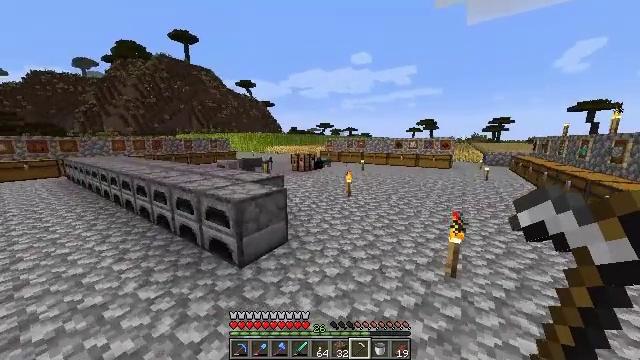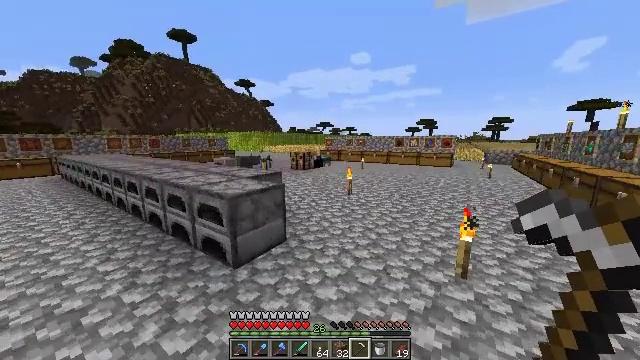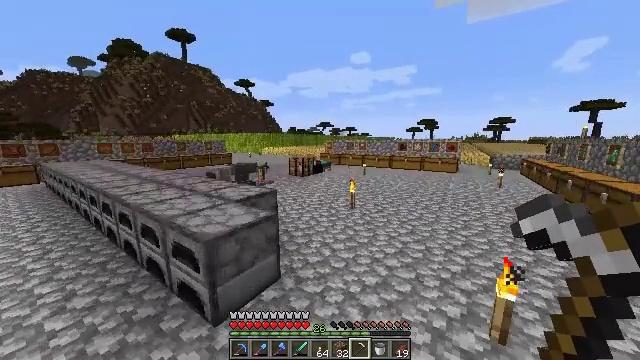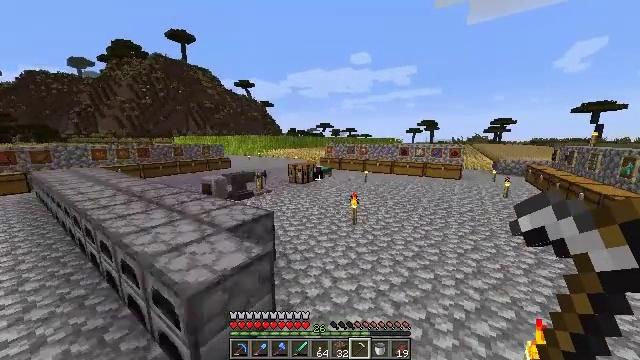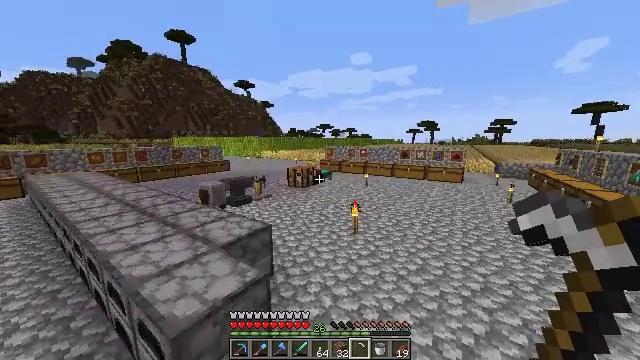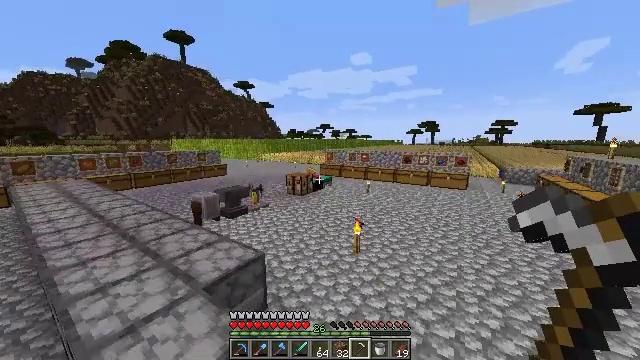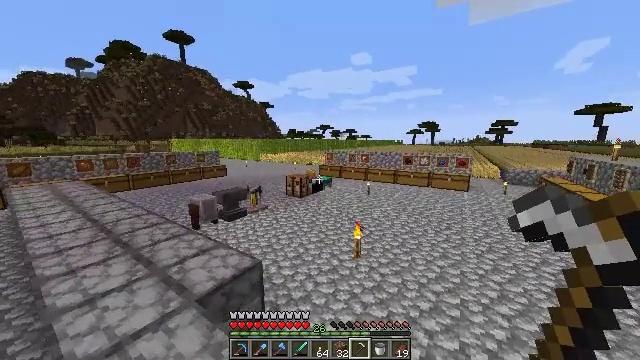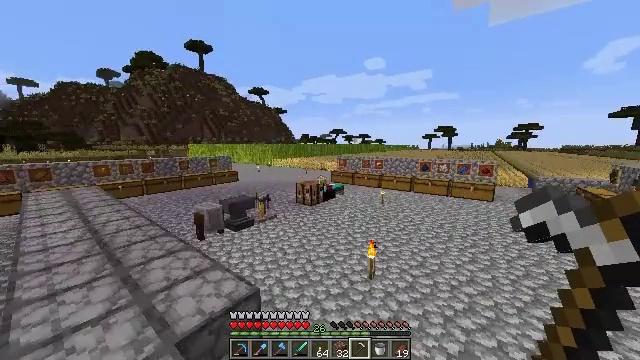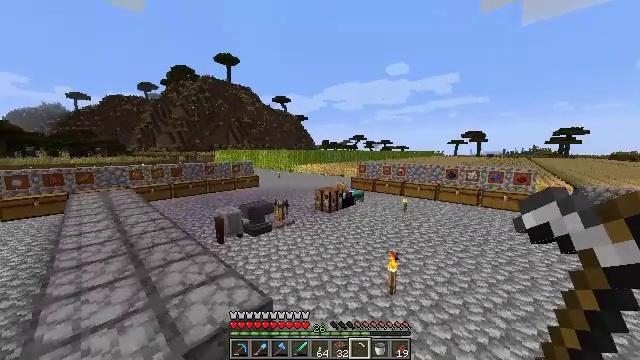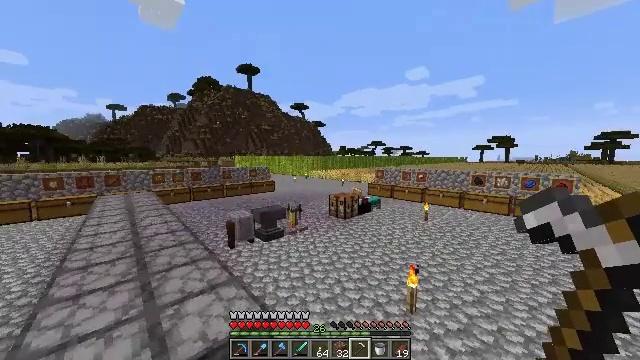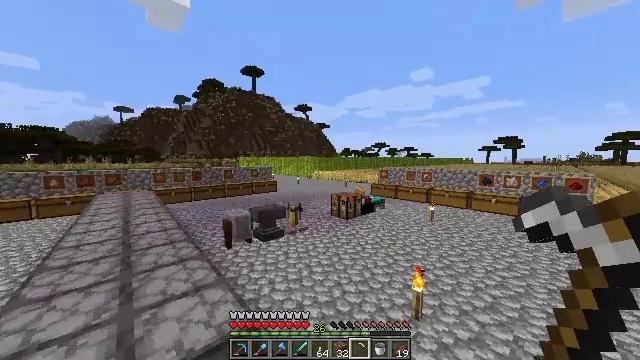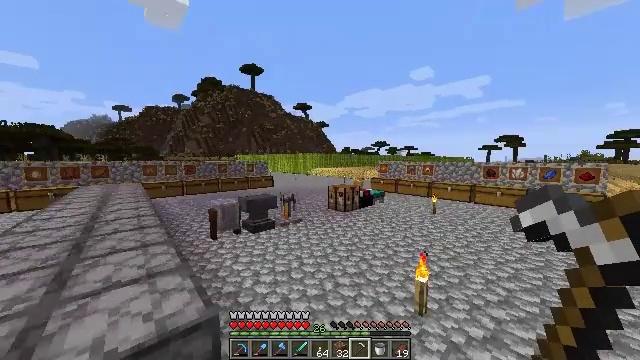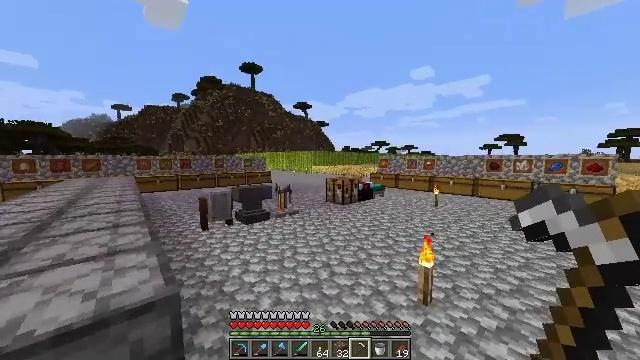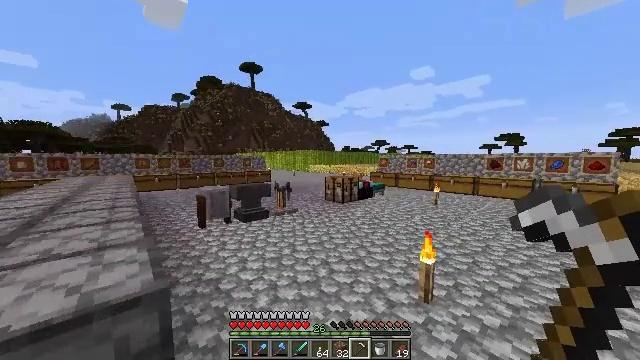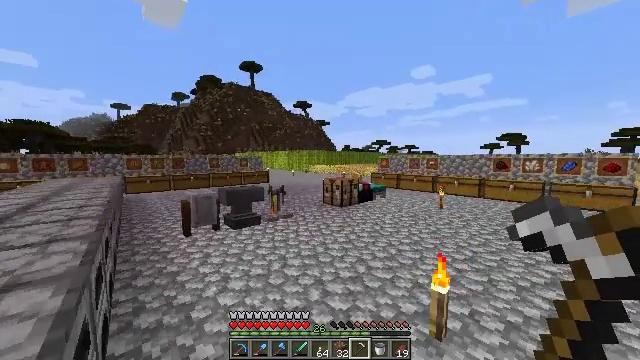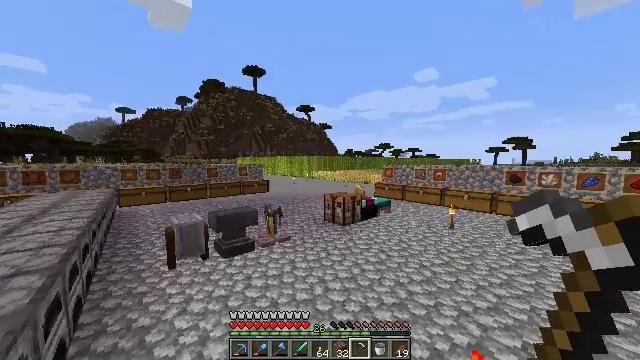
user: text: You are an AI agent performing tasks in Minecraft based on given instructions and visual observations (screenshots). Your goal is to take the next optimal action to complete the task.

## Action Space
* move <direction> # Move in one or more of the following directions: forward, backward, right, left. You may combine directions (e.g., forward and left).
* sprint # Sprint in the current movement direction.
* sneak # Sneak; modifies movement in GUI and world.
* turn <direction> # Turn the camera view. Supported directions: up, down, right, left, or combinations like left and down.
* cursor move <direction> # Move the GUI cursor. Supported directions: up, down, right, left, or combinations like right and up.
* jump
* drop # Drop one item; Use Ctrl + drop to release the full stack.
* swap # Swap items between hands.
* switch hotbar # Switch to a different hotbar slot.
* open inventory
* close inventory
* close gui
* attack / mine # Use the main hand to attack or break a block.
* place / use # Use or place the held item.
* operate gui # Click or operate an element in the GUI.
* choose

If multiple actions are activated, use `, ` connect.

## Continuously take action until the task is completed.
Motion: motion action
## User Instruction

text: Collect sugar cane near water sources.
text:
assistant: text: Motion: move forward, sprint, jump
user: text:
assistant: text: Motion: move forward, sprint, jump
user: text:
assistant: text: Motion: move forward, sprint, jump
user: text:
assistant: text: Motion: move forward, sprint, jump
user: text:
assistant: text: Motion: move forward and move right, sprint, jump
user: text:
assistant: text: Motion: move forward and move right, sprint, jump
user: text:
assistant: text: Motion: move forward and move right, sprint, turn left and up, jump
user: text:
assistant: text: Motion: move forward and move right, sprint, turn left and up, jump
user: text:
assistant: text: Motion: move forward, sprint, turn left and up, jump
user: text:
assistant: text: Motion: move forward, sprint, turn left, jump
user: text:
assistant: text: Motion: move forward, sprint, jump
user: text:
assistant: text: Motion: move forward, sprint, jump
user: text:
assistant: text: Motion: move forward, sprint, jump
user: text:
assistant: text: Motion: move forward, sprint, jump
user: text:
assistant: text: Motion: move forward, sprint, jump
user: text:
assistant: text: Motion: move forward, sprint, turn left and up, jump
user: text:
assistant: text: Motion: move forward, sprint, turn left, jump
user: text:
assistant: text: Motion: move forward, sprint, jump
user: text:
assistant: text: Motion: move forward, sprint, jump
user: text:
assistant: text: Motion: move forward, sprint, jump
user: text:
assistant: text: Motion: move forward, sprint, jump
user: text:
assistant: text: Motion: move forward, sprint, jump
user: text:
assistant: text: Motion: move forward, sprint, jump
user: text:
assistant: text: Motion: move forward, sprint, jump
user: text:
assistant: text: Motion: move forward and move left, sprint, jump
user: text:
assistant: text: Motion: move forward and move left, sprint, jump
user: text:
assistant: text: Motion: move forward and move left, sprint, jump
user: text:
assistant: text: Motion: move forward and move left, sprint, jump
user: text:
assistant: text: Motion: move forward and move left, sprint, jump
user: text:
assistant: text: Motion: move forward, sprint, jump